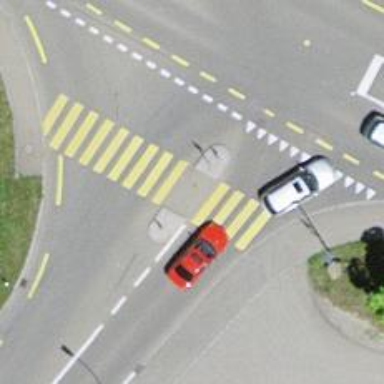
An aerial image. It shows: Marked road crossing with island and clear markings.